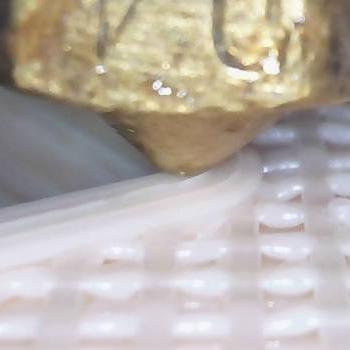
Flow rate: 283%